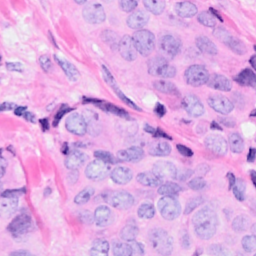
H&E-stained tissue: Breast